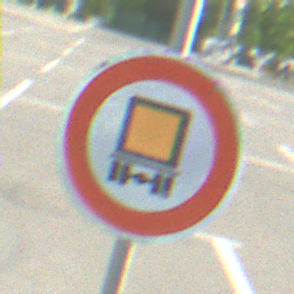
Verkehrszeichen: VerbotKennzeichnungspflichtigeKraftfahrzeugeGefaehrlicheGueter
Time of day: MorningAfternoon
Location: Outdoor (Suburban)
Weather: PartlyCloudy
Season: NotSpecified
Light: Natural